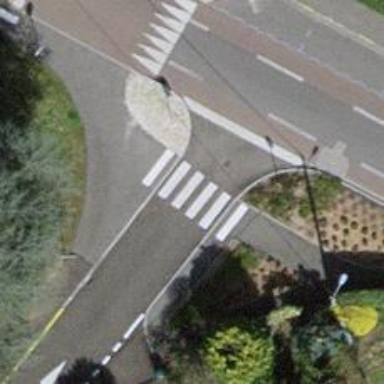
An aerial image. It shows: Uncontrolled zebra crossing on the road.